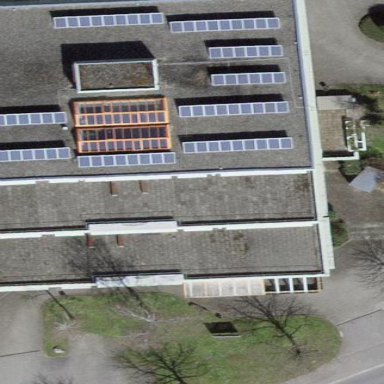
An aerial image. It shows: School building.